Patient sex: M
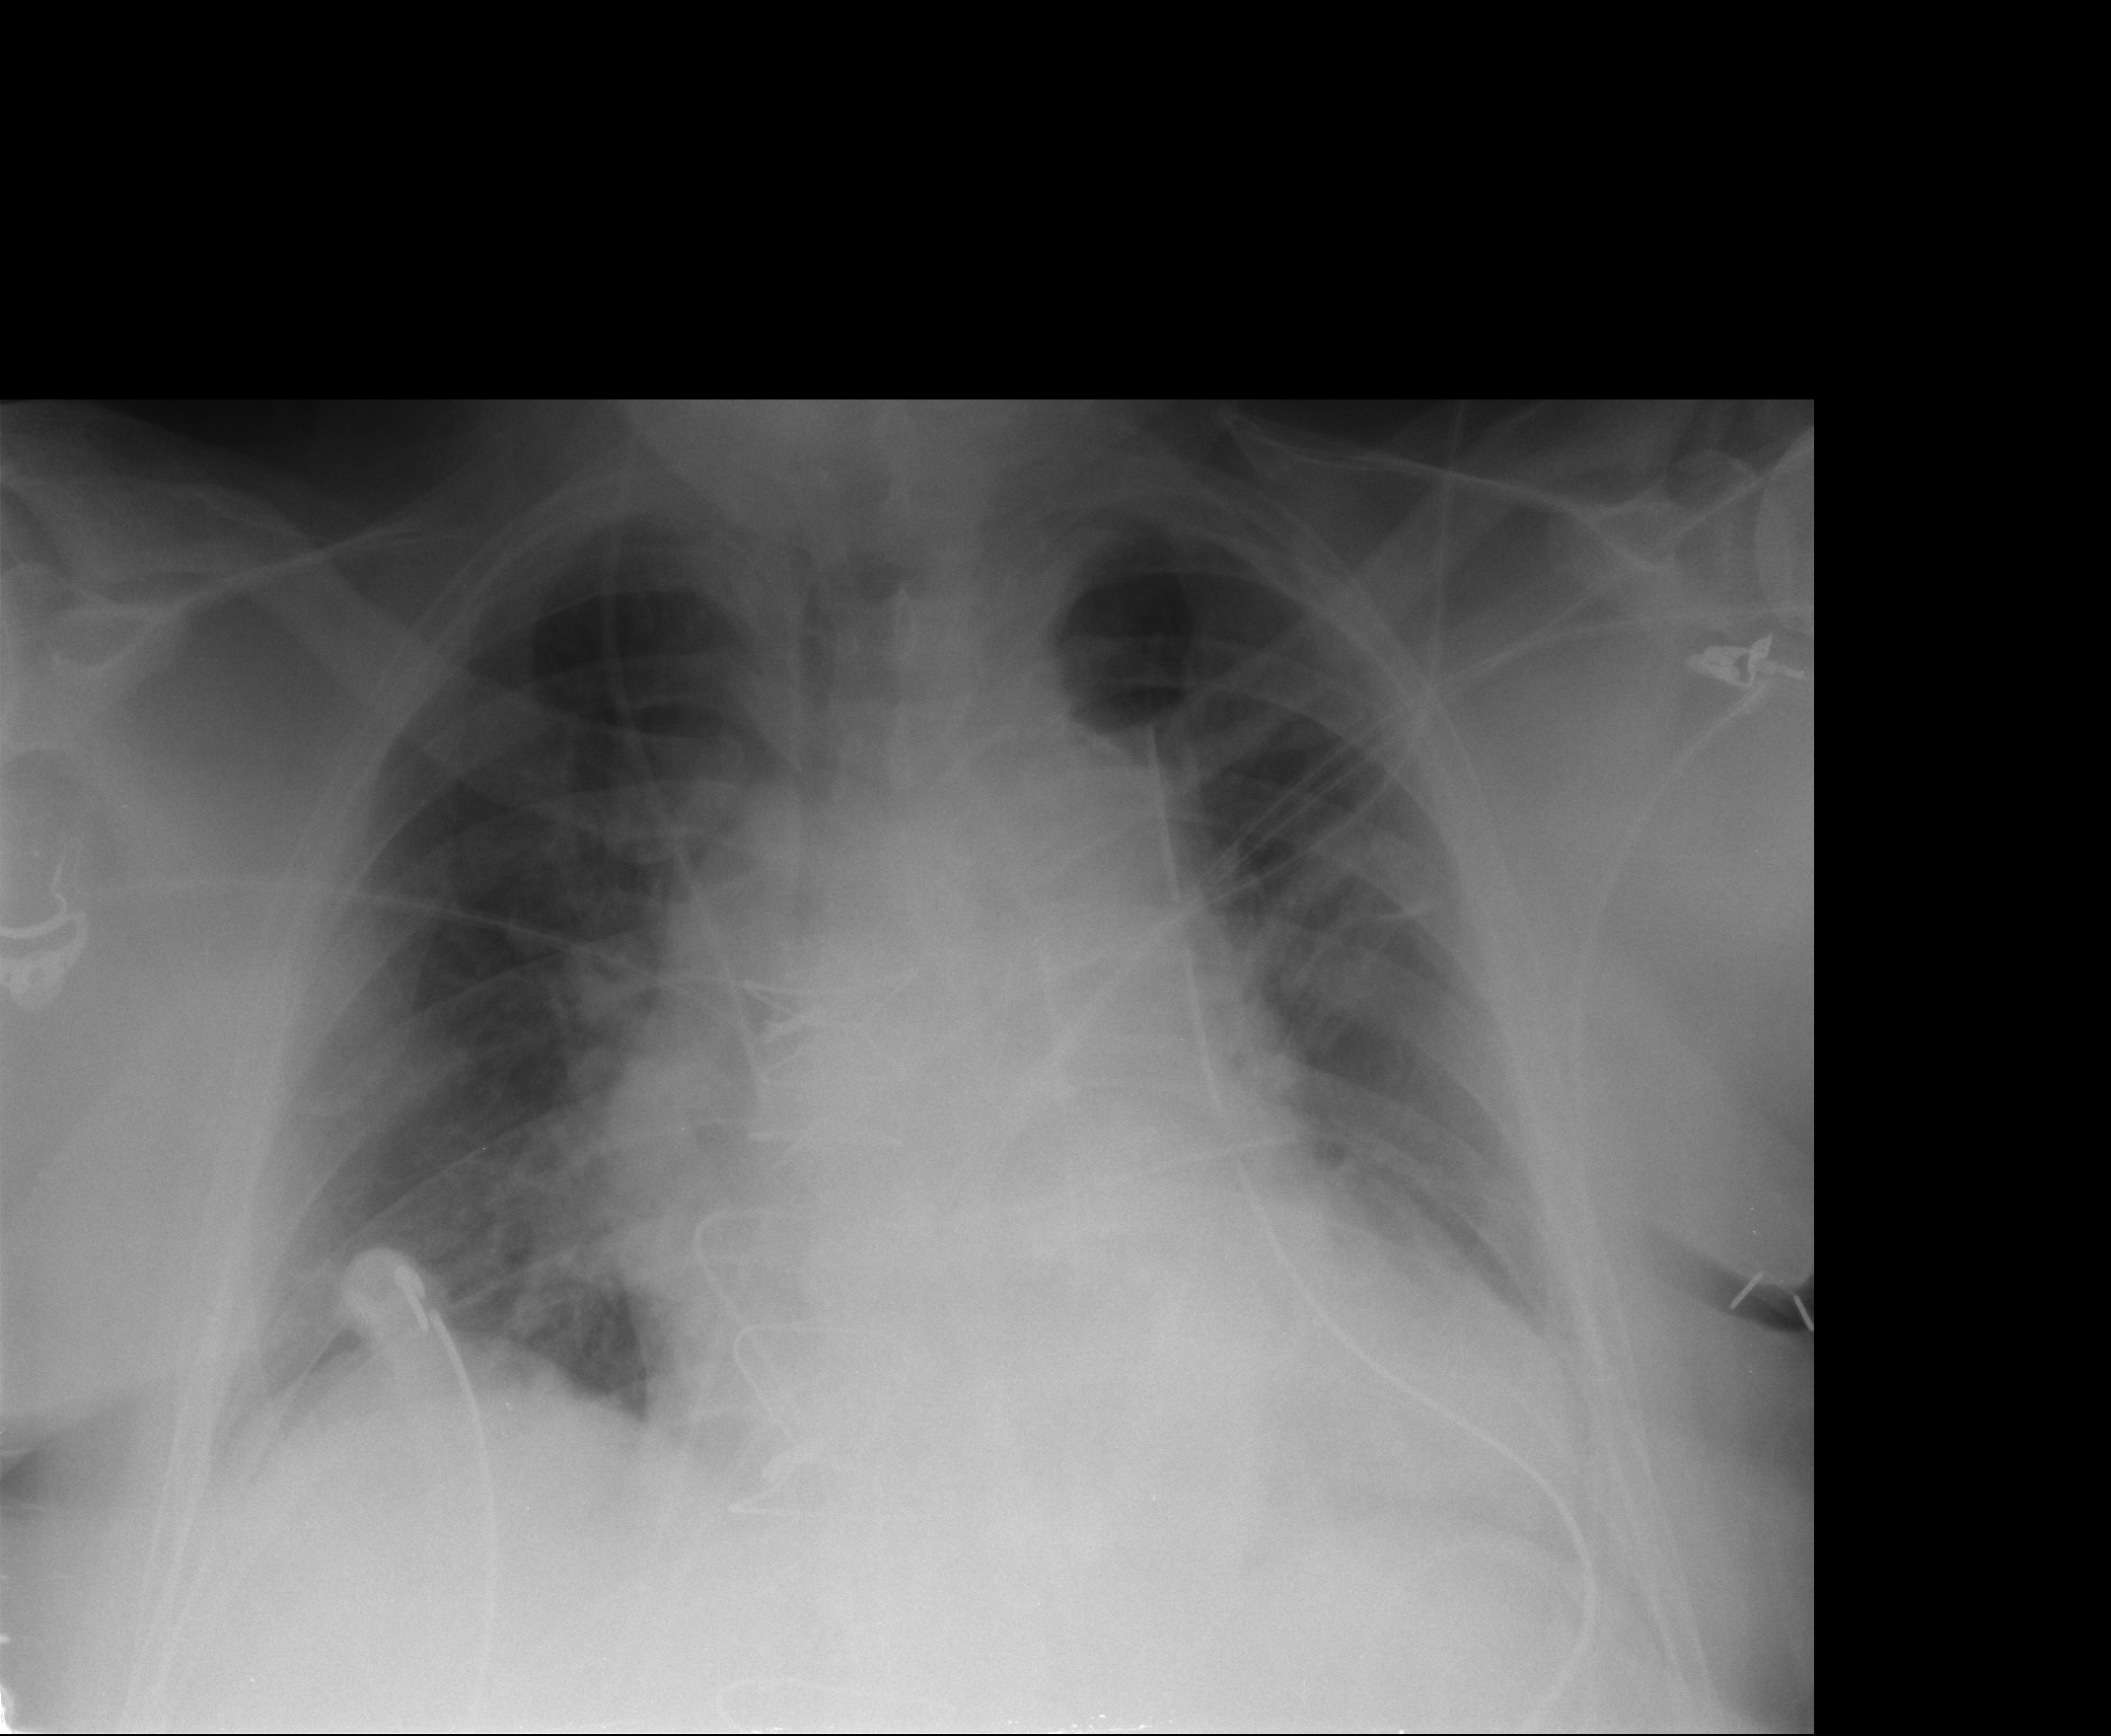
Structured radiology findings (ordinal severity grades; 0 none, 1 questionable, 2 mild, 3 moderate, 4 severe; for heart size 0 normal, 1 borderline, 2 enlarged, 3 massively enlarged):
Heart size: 2
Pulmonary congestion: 2
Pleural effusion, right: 0
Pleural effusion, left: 0
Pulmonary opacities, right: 0
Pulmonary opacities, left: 0
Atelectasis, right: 2
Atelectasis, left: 2